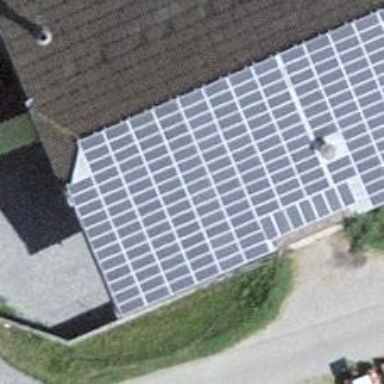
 consisting of solar photovoltaic panels."